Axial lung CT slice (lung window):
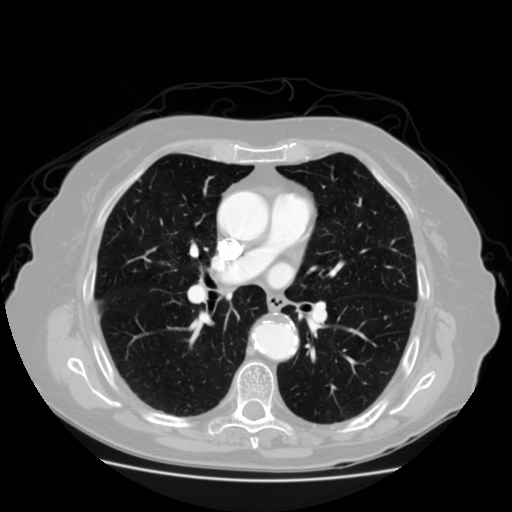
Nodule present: no